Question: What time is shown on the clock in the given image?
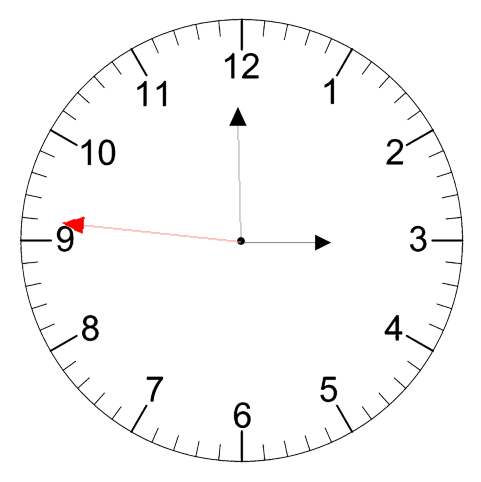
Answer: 02:59:46